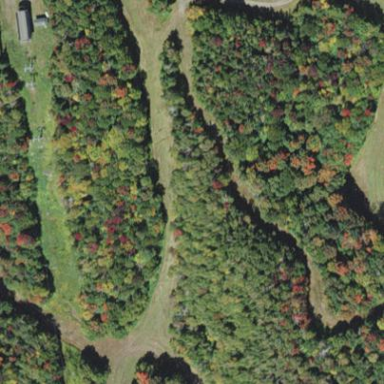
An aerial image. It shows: Advanced downhill ski slope.